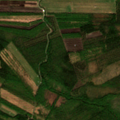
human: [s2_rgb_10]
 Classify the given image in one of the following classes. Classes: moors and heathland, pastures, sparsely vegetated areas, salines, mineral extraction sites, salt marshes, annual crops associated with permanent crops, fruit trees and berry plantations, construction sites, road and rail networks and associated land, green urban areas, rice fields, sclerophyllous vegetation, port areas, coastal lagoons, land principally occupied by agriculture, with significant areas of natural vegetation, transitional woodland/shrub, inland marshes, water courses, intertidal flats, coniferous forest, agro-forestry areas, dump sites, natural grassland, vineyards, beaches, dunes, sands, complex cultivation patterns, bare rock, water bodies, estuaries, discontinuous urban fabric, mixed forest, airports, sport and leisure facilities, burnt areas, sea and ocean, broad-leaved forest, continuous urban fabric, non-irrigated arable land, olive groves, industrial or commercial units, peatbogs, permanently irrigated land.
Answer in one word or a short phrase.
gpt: non-irrigated arable land, land principally occupied by agriculture, with significant areas of natural vegetation, coniferous forest, mixed forest, transitional woodland/shrub